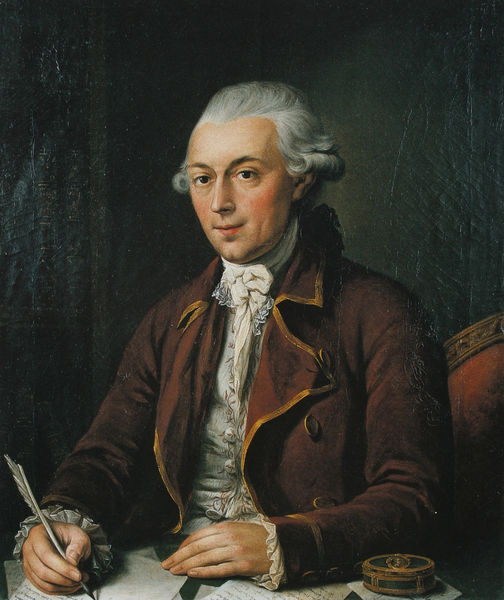
Titel: Bildnis eines Schriftstellers
Künstler: Frances Reynolds
Standort: Mainz
Institution: Landesmuseum
Schlagwörter: blätter, dunkel, feder, hand, kopf, körper, mann, schatten, weiß, sitzen, braun, daumen, elegant, finger, frisur, grau, haar, hell, hintergrund, holz, licht, mund, nacht, nase, ohr, raum, schwarz, stirn, stuhl, tisch, zimmer, blick, rot, schal, tuch, muster, ornament, rock, schleife, hemd, jacke, jung, richter, wand, arm, arme, augen, barock, falten, gesicht, halten, knoten, kragen, mensch, samt, spitze, bildnis, hals, hände, innenraum, möbel, portrait, porträt, rückenlehne, vorhang, sonne, auge, gold, haare, mantel, reich, sessel, stoff, stoffe, saum, blatt, person, augenbrauen, borte, frontal, kinn, knopf, lippen, locke, locken, ohren, renaissance, rokoko, rosa, rouge, schminke, schulter, schultern, seide, perücke, lächeln, wangen, papier, papiere, armlehne, lehne, man, mauer, tag, rand, grube, lehnen, bordüre, falte, zopf, krawatte, dichter, grübchen, poet, halstuch, maler, stube, kammer, couch, rüsche, rüschen, wange, augenbraue, gedanken, knöpfe, nachdenken, selbstporträt, weste, lider, betrachter, wände, tusche, deckel, dose, soldat, schriftsteller, literat, manschetten, gedanke, stift, tinte, betrachten, kiel, sessek, mauern, brief, liebesbrief, schreiben, dunkle, gelehrter, schreiber, tintenfass, schatulle, behälter, aufschlag, gebildet, atellier, schreibfeder, perrücke, mozart, büchse, lid, stuhle, ferder, augren, gänsefeder, gänsekiel, tabakdose, samtrock, 1700, briefeschreiber